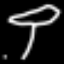
Label: mushroom